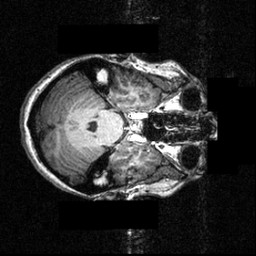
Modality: T1w
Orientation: axial
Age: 21
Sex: female
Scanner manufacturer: siemens
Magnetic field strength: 3.951 T
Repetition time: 1.5 s
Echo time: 0.00335 s